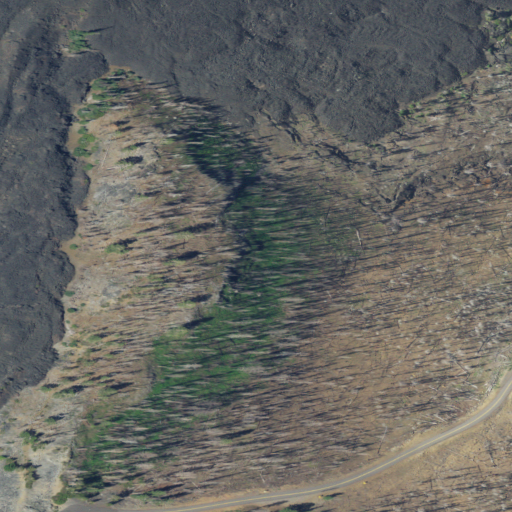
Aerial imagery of ridge(s) in Oregon named Windy Point containing grassland, barren land, evergreen forest, open development, medium intensity development, and low intensity development